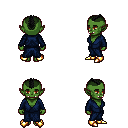
a pixel art fantasy rpg character, female body template, orc, green skin, blue robe, teal pants, black short mohawk hairstyle, gold boots, four views (front, back, left, right), 2x2 character sprite sheet, small pixel art, hard edges, no anti-aliasing